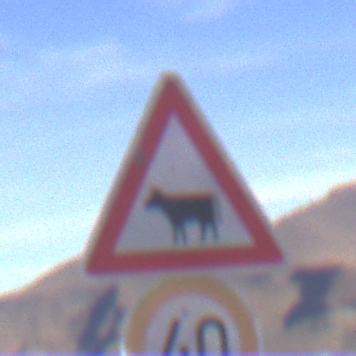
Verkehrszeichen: ViehtriebRechts
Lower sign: Geschwindigkeit40
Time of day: Midday
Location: Outdoor (Nature)
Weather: Clear
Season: NotSpecified
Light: Natural